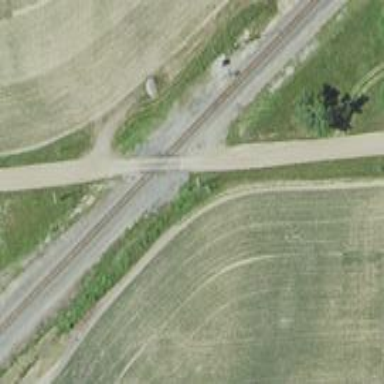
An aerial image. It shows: Level crossing along the railway.